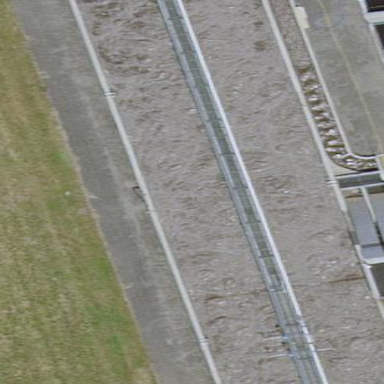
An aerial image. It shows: Body of wastewater.